Question: I am trying to build documentation for a self hosted GitLab project. This documentation will be hosted in GitLab pages, and will have different versions. Thanks to <URL>, I figured out how to host multiple versions on GitLab pages.
My problem now is how to access those versions.
I would like to use the ReadTheDocs theme, that seems to have been built with that in mind:

How can I access and modify that navigation menu? I haven't been able to find anything on the documentation.
( Just learned the name of that menu is )
If this was not possible, I would like to somehow add a section on the left panel (like 'html_sidebars' on the classic theme), since I already built a script to get links to the versions.
I really just need a way to add a section to the bar.
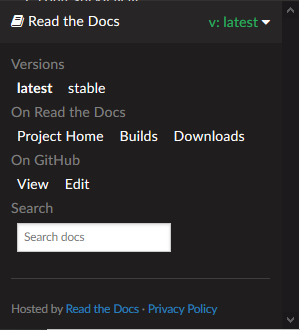
Answer: Since @Steve Piercy mentioned in a comment that there is no way to have the flyout in the RTD self-hosted theme, I attempted to personalise the left sidebar to add the version links.
Unlike the classic theme (with the 'html_sidebars' I mentioned), there seems to be no way to configure what is shown. What you do is <URL>. So I created a small script that adds a new unordered list with the links to the versions at the top of the toc.
I would prefer to follow another approach, since it is hacky and it uses hardcoded css class names (that might change at any point), but it is the only thing that I could come up with and works alright.
If anyone needs more details on the solution, I can provide them.